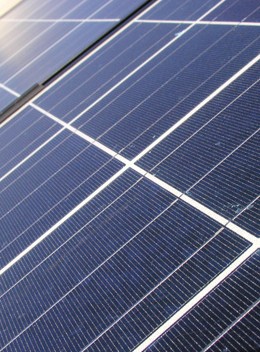
Label: Clean